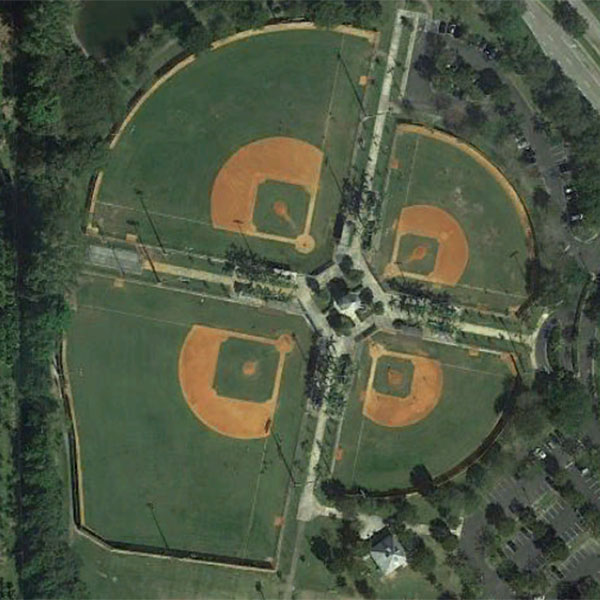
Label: BaseballField